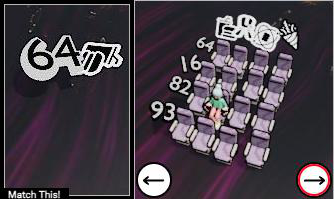
Task: seats
Answer: no